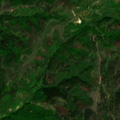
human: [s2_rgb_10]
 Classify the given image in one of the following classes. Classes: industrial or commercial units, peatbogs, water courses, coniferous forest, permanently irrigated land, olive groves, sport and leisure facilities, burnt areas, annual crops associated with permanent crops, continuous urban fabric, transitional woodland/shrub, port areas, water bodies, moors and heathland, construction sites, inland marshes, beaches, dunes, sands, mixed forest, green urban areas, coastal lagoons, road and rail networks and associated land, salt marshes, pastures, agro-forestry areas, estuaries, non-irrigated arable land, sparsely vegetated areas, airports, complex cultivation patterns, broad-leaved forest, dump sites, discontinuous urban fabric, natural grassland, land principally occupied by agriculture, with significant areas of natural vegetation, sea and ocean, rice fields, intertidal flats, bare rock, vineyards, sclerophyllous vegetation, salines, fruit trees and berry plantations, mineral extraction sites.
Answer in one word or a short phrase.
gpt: land principally occupied by agriculture, with significant areas of natural vegetation, coniferous forest, mixed forest, natural grassland, transitional woodland/shrub